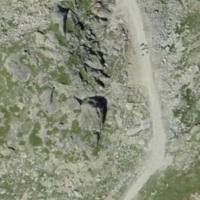
EUNIS habitat code: 48
Species observed at this site:
Silene acaulis